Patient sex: M
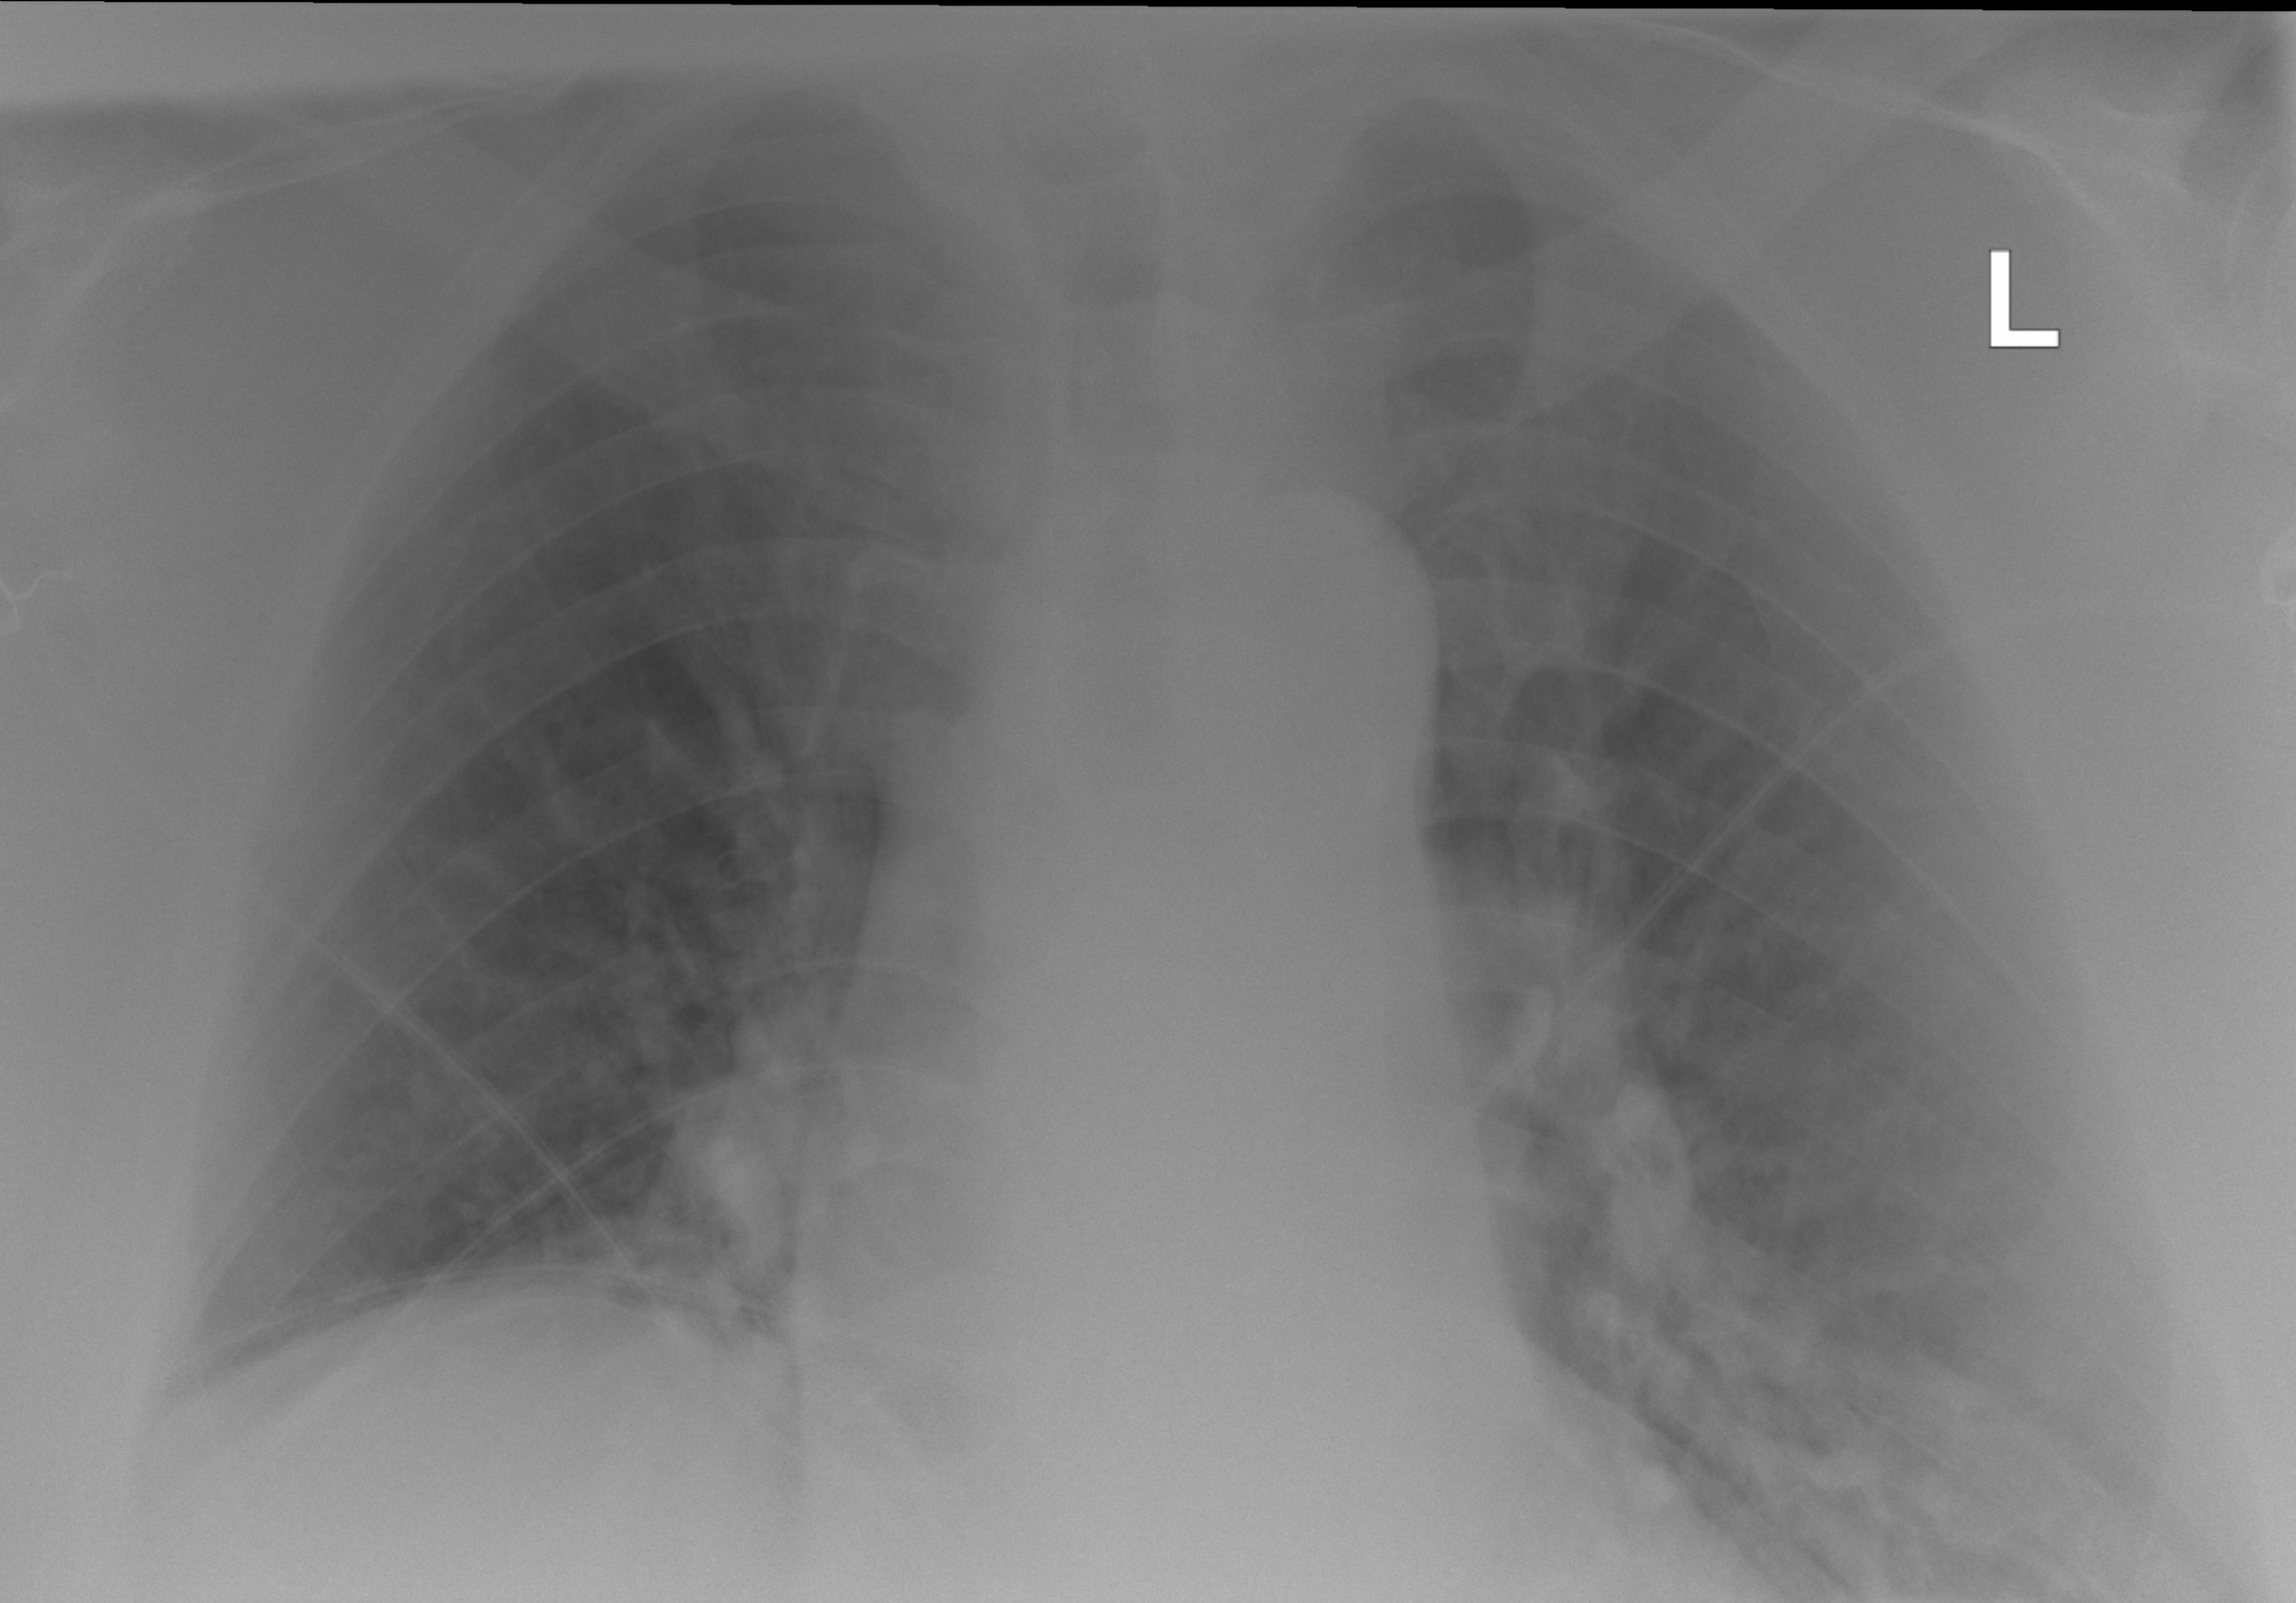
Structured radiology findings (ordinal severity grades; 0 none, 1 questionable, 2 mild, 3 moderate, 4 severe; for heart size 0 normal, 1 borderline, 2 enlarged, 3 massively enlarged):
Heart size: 0
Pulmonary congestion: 0
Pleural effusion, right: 0
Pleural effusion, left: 0
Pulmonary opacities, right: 0
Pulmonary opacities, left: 0
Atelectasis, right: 0
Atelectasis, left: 2